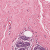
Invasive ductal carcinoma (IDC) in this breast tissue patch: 0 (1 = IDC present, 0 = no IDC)